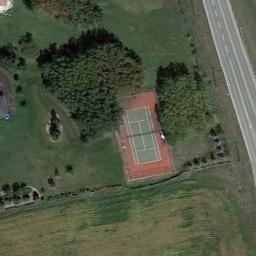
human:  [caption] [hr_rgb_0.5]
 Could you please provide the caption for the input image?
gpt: The tennis court is on the grass next to some trees and roads .

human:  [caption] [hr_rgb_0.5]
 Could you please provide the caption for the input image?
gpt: A few roads are to the right of the tennis court .

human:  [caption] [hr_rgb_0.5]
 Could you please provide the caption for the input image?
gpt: There are two tennis courts of the same size side by side in the upper right corner .

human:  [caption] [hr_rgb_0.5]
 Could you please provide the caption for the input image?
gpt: There are several trees next to the tennis court on the lawn .

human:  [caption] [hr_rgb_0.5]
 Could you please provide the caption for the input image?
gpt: The tennis court is on a green meadow with some green trees .